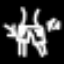
Label: pants